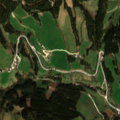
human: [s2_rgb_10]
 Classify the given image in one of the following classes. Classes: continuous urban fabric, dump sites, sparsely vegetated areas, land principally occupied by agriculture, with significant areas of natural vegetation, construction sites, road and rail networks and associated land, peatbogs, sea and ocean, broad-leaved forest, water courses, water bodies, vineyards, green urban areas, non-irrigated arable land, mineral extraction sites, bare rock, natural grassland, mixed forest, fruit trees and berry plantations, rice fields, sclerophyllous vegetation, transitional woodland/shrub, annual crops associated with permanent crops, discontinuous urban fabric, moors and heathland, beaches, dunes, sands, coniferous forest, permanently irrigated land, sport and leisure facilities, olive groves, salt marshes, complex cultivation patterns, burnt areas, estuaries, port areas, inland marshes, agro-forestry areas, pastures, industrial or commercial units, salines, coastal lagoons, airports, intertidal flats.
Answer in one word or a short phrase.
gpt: pastures, land principally occupied by agriculture, with significant areas of natural vegetation, coniferous forest